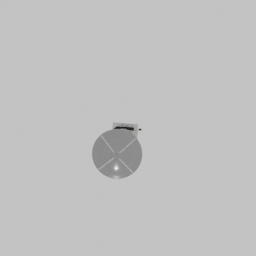
Label: lighting